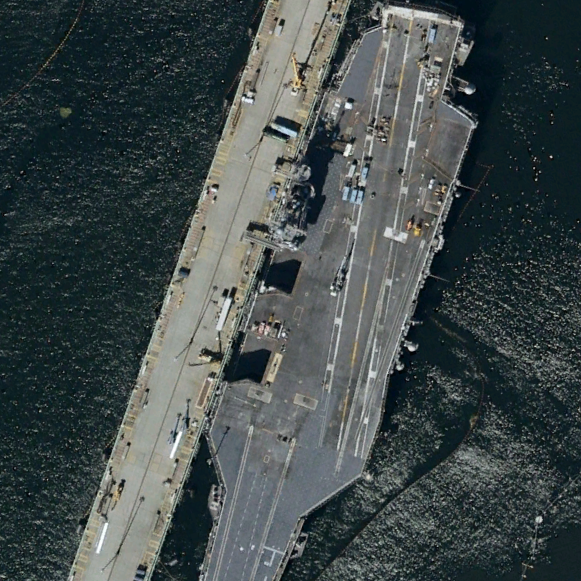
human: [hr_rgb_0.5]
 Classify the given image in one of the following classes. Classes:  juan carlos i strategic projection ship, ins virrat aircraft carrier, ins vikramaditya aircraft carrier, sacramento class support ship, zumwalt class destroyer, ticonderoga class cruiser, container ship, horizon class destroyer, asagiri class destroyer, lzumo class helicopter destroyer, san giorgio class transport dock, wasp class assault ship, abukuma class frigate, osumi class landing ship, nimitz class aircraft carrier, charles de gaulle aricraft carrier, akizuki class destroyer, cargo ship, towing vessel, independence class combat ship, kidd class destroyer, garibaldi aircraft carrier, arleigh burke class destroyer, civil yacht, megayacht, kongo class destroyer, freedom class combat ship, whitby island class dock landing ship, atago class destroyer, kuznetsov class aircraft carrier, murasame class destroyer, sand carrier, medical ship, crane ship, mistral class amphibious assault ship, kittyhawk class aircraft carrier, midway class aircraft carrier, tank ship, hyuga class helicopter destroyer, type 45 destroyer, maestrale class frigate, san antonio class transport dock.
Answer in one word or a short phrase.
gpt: Nimitz class aircraft carrier